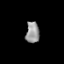
Tissue: prostate
Cell type: T cells
Senescence score: 0.6965
Nuclear area (px): 282
Mean DAPI intensity: 149.819